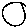
Label: circle